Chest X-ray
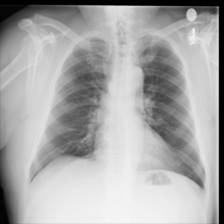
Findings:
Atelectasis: negative
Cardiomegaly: negative
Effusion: negative
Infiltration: negative
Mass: negative
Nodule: negative
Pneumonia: negative
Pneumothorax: negative
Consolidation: negative
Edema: negative
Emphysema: negative
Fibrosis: negative
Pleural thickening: negative
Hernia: negative